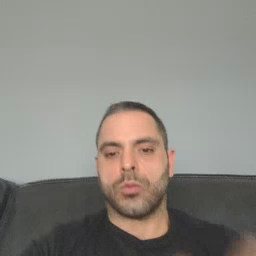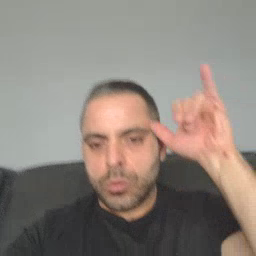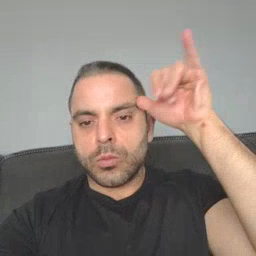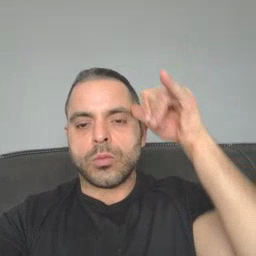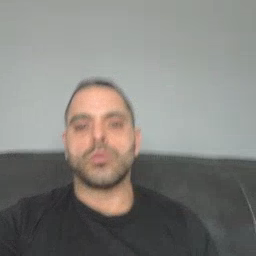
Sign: cow